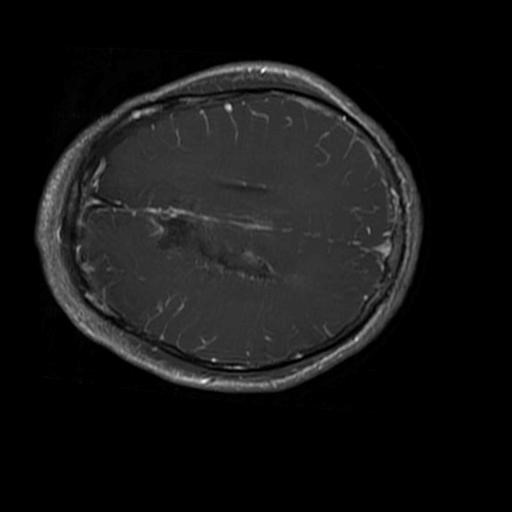
Label: brain_glioma